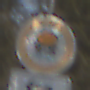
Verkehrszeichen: VerbotFahrzeugeWassergefaehrdenderLadung
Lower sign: RichtungsangabeDurchPfeile2
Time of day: Midday
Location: Outdoor (Nature)
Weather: PartlyCloudy
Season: NotSpecified
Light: Natural